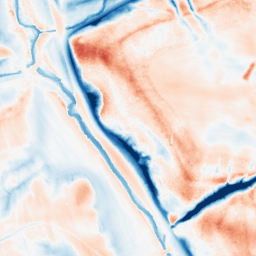
Category: classical
Decomposition family: gaussian
Decomposition parameters: sigma: 10
Upsampling method: bspline
Upsampling parameters: scale: 8
Upsampling scale: 8